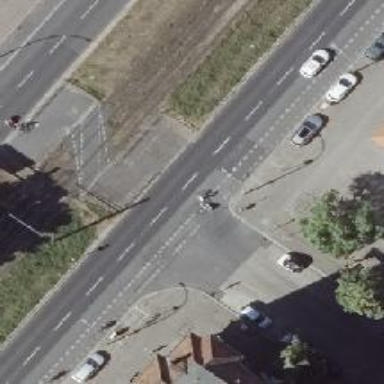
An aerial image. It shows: Primary highway with asphalt surface and dual carriageway.